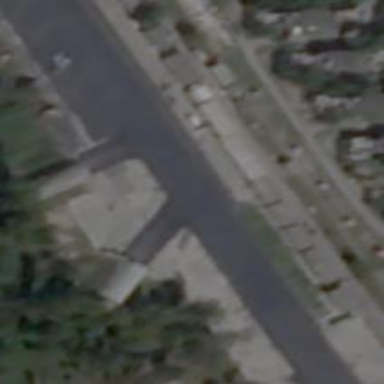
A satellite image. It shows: Image of taxiway at airport.